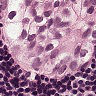
Metastatic tissue present: yes